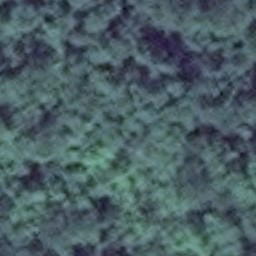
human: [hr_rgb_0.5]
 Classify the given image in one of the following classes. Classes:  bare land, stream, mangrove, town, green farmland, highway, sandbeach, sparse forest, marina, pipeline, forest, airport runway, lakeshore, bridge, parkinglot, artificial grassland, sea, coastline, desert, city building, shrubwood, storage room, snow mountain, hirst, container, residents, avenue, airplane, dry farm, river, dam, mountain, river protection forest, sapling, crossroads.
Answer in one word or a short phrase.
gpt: forest